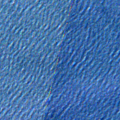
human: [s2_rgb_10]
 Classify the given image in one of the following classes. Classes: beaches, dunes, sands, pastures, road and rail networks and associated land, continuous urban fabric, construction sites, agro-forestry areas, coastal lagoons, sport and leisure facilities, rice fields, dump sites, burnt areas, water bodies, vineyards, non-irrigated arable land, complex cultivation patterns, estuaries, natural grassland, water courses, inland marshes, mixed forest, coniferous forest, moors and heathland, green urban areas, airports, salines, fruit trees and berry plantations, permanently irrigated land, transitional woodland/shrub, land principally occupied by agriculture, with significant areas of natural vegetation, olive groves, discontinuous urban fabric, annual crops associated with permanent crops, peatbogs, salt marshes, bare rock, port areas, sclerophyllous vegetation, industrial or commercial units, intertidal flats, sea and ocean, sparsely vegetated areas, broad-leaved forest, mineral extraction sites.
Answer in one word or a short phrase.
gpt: sea and ocean